Interaction volume radius: 5 \u00c5
Interaction volume height: 15 \u00c5
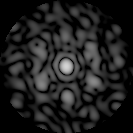
Disorder parameter: 0.7159